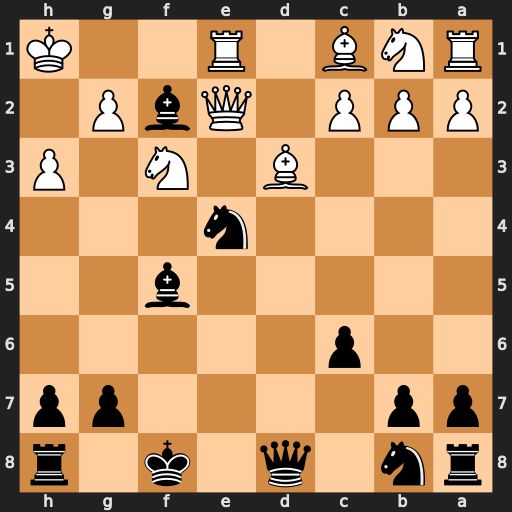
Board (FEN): rn1q1k1r/pp4pp/2p5/5b2/4n3/3B1N1P/PPP1QbP1/RNB1R2K
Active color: b
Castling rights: -
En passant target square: -
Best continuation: Ng3+ Kh2 Nxe2